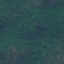
Label: Forest